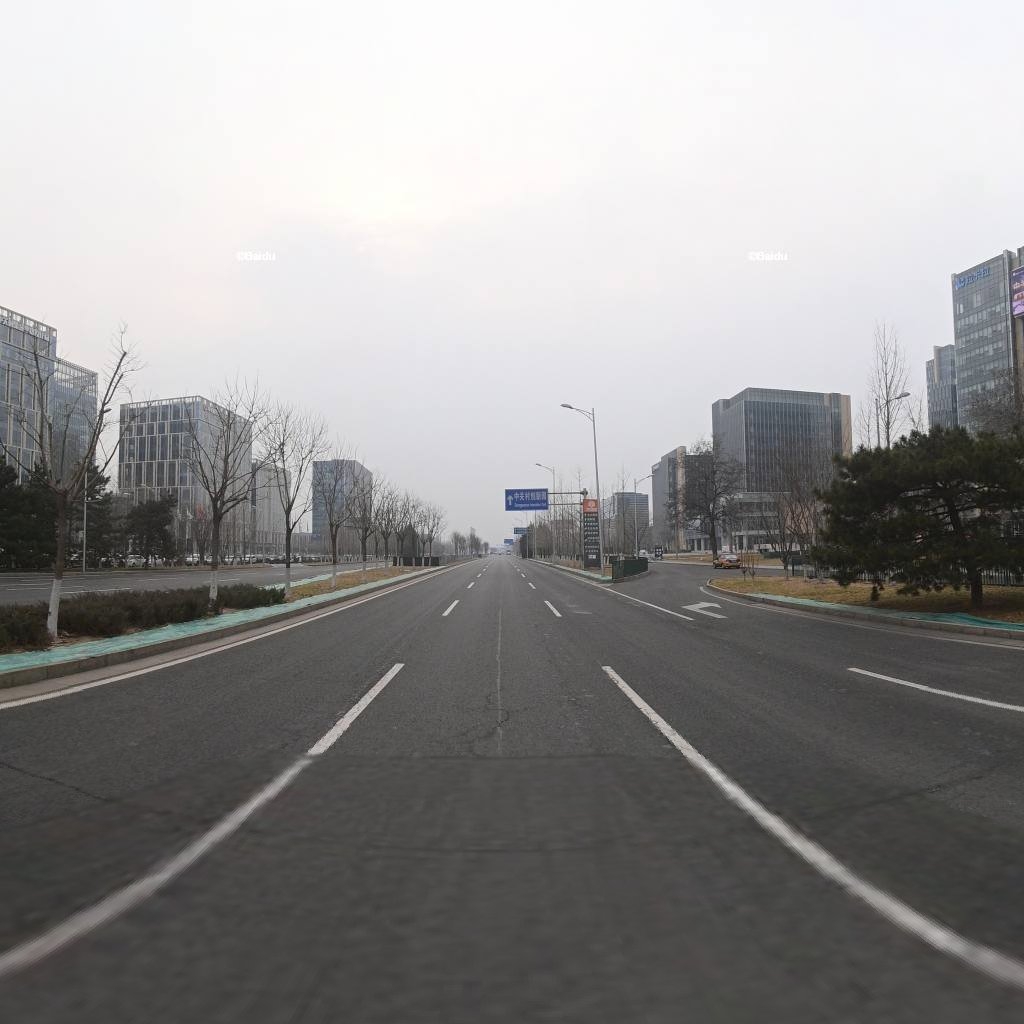
Region: Haidian
Road damage annotations: longitudinal crack, transverse crack, longitudinal patch, transverse crack